Interaction volume radius: 5 \u00c5
Interaction volume height: 25 \u00c5
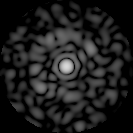
Disorder parameter: 0.8303